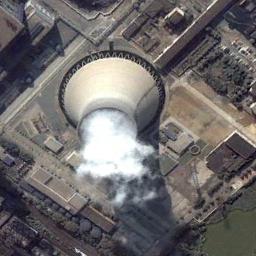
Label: thermal_power_station